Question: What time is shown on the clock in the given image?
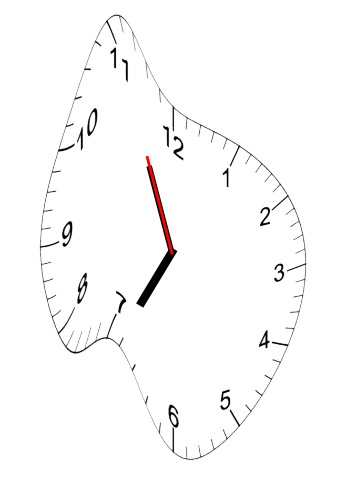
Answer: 06:55:56